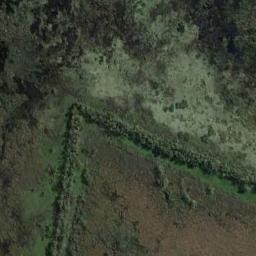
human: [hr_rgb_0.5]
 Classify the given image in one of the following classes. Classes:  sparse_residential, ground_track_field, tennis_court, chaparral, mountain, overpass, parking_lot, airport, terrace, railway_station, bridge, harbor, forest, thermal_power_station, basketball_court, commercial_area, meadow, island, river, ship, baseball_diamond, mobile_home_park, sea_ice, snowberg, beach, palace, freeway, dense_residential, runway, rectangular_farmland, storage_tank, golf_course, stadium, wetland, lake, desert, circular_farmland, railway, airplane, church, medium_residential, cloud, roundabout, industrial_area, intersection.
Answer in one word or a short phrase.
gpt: wetland